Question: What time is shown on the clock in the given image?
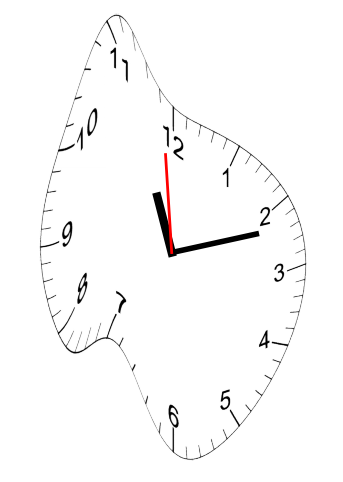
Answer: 11:11:59